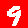
Digit: 9